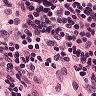
Metastatic tissue present: no